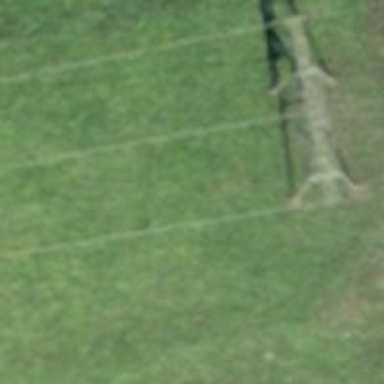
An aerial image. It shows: Power pole with crossing tower type.